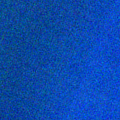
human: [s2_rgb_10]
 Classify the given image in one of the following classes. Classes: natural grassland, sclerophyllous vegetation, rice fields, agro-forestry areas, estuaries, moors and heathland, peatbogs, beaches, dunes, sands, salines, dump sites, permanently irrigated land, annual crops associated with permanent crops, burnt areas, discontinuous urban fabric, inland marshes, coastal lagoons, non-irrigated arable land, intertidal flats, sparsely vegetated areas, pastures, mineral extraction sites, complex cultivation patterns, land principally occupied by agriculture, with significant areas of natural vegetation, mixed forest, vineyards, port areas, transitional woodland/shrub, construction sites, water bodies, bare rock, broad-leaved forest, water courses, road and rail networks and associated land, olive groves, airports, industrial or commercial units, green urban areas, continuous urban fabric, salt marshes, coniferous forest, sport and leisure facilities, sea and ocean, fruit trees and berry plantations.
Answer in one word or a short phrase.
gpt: sea and ocean